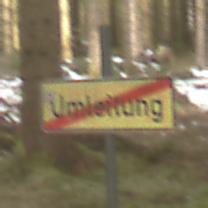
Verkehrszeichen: EndeDerUmleitungsankuendigung
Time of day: MorningAfternoon
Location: Outdoor (Nature)
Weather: Overcast
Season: Winter
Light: Natural